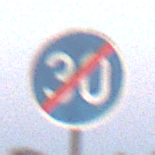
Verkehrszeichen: EndeMindestgeschwindigkeit
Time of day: SunriseSunset
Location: Outdoor (Nature)
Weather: Clear
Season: NotSpecified
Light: Natural